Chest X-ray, PA view. Patient: 72 years old, sex F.
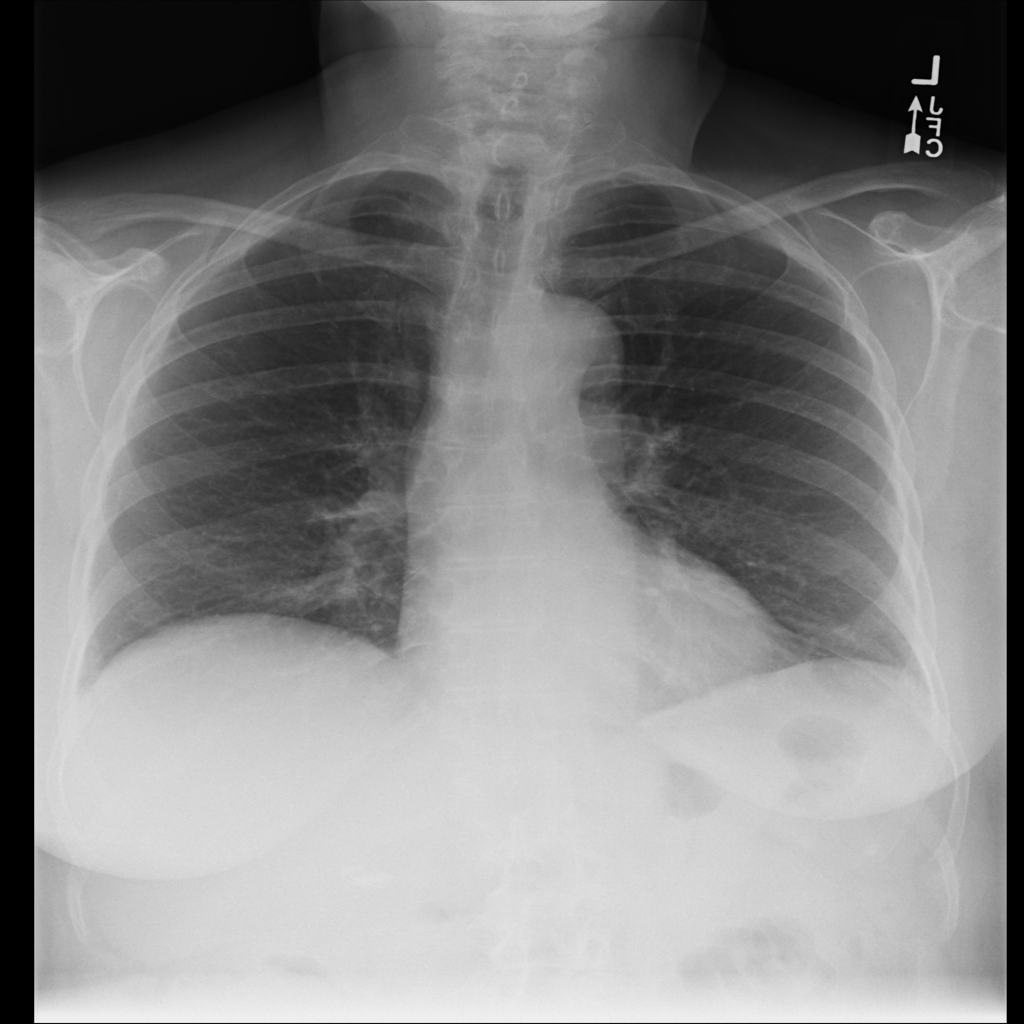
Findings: No Finding